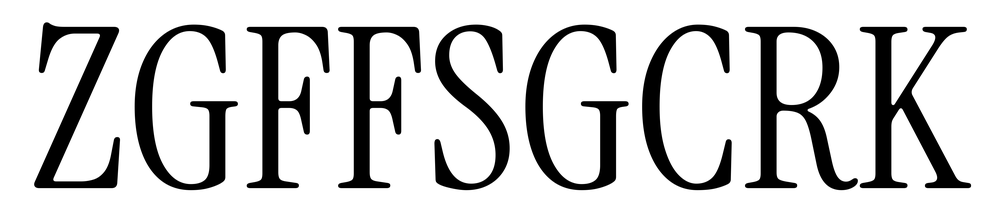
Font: InstrumentSerif-Regular